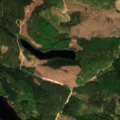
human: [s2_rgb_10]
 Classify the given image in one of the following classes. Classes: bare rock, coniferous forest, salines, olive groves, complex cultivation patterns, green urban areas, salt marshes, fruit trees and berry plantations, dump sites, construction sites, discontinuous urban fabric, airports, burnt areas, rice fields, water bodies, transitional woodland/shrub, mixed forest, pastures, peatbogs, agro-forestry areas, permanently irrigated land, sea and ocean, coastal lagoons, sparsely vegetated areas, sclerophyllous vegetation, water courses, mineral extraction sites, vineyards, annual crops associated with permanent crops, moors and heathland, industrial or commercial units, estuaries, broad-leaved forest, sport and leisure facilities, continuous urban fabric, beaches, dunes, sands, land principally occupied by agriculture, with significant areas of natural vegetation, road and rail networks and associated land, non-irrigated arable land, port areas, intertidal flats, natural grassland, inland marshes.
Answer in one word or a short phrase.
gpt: coniferous forest, mixed forest, transitional woodland/shrub, water bodies